Interaction volume radius: 5 \u00c5
Interaction volume height: 10 \u00c5
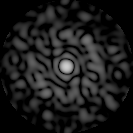
Disorder parameter: 0.8627